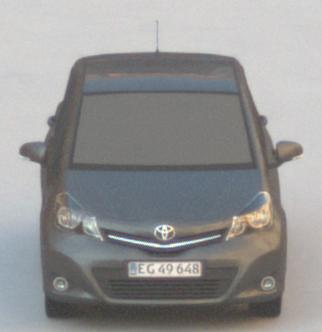
Make: Toyota
Model: Yaris 1.0
Detailed model: Yaris (XP9)
Model produced from: 2009/01
Model produced until: 2010/10
Doors: 3
Color: gray
Road condition: dry road
Daytime: morning or afternoon
Contrast: low contrast